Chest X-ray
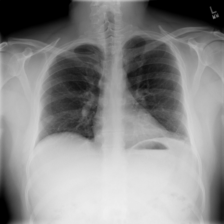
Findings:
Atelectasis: negative
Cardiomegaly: negative
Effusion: negative
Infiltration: negative
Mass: negative
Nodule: negative
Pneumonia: negative
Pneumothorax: negative
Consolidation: negative
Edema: negative
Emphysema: negative
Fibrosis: negative
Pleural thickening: negative
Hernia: negative